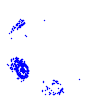
Particle: proton